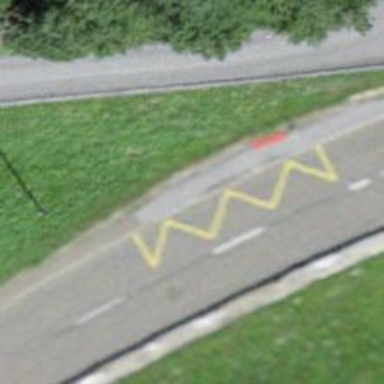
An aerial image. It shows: Bus stop with platform for public transport.